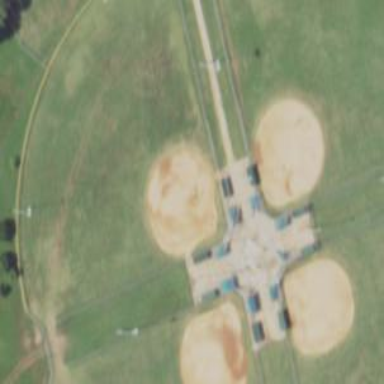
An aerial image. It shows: Softball pitch for leisure sports.